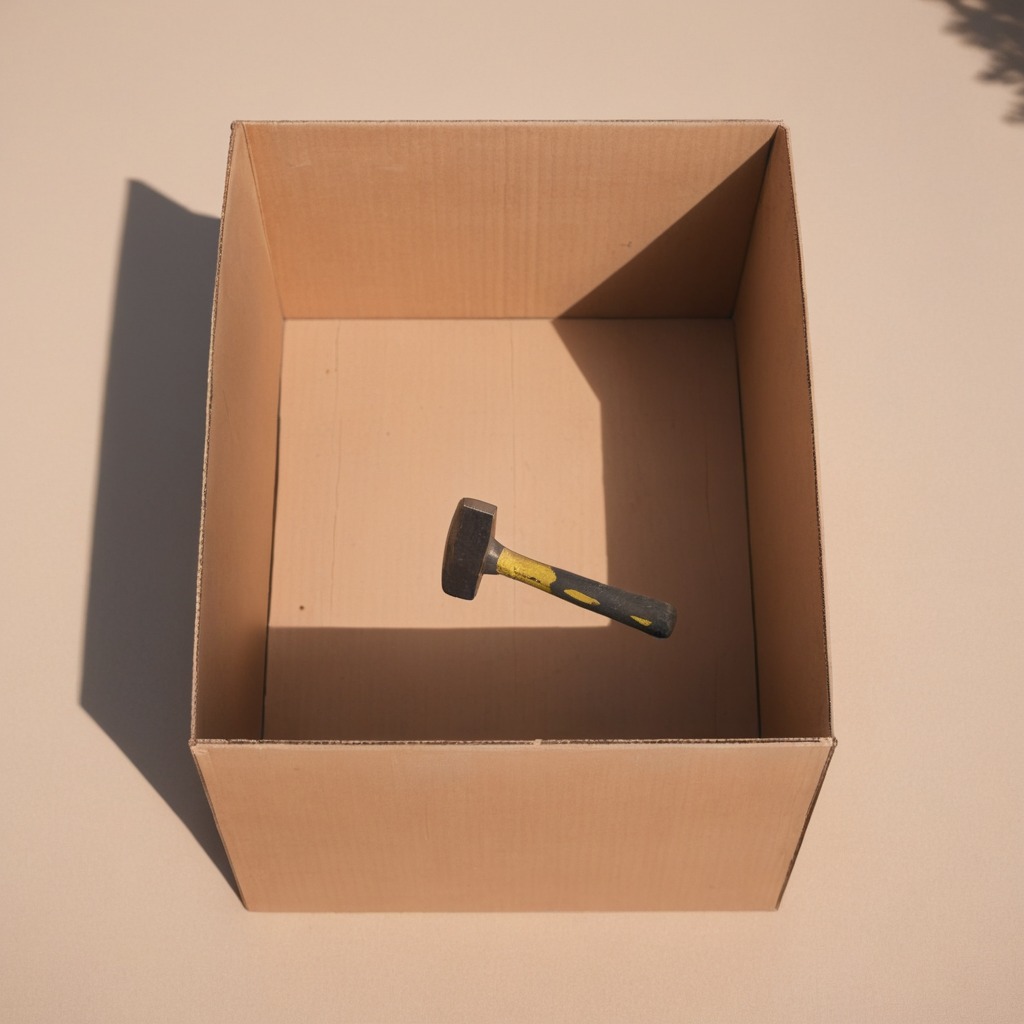
A hammer lies on the cardboard box surface in an outdoor workshop during daytime bright natural light soft shadows slightly creased but